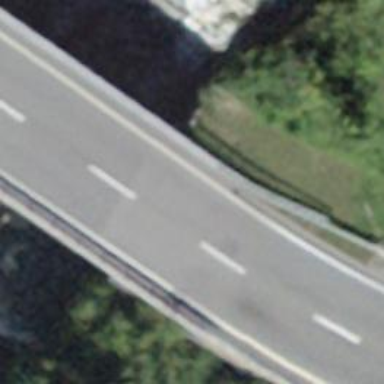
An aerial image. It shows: Primary highway bridge with asphalt surface.